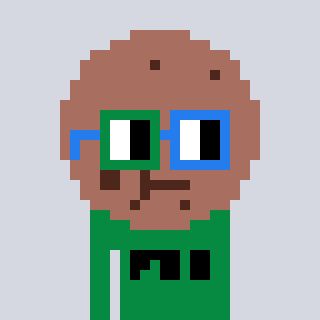
a pixel art character with square green and blue glasses, a cookie-shaped head and a green-colored body on a cool background